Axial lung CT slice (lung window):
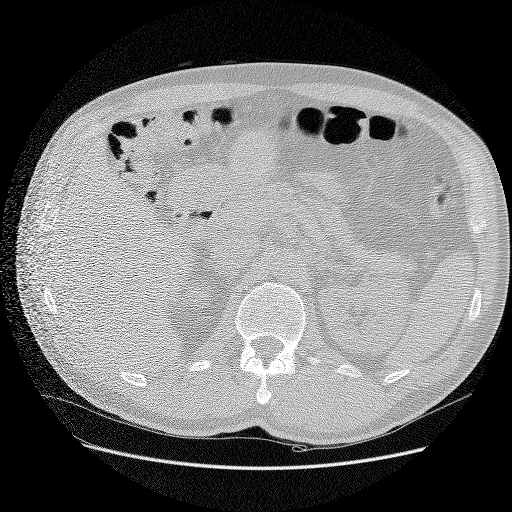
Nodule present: no